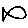
Label: fish